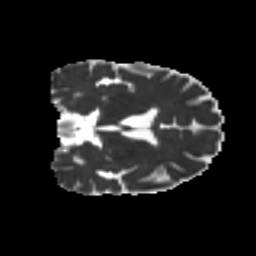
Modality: MD
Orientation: coronal
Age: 64
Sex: male
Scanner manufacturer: ge
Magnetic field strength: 3 T
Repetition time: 7.8 s
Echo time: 0.0607 s